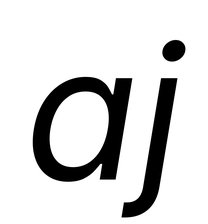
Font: Inter-Italic_Italic